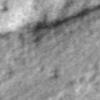
Label: no_change